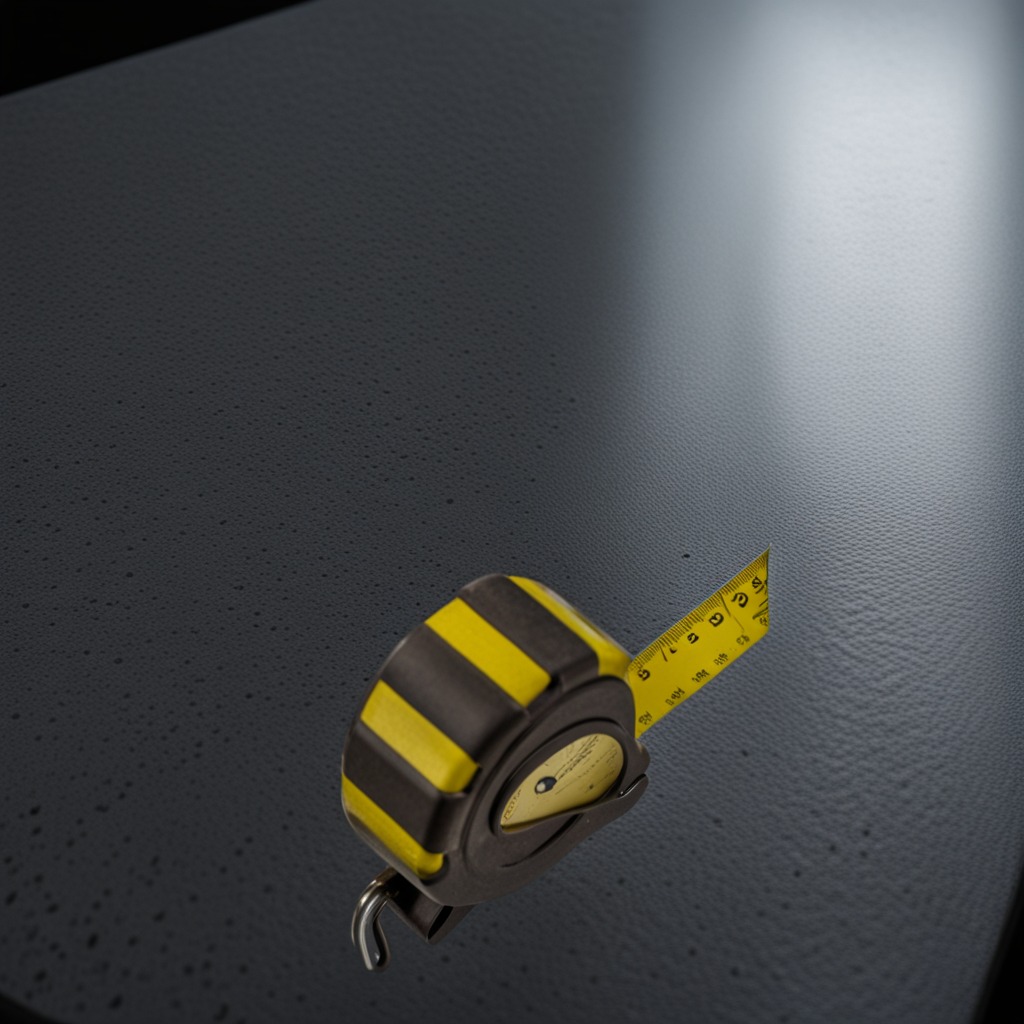
A measuring tape is lying on a clean granite table inside a workshop at night.